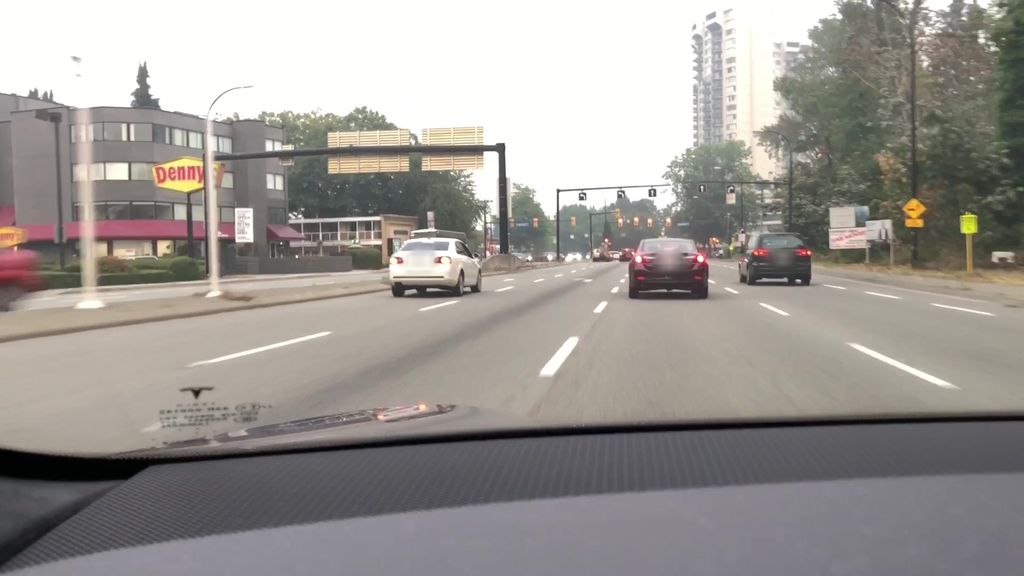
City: vancouver